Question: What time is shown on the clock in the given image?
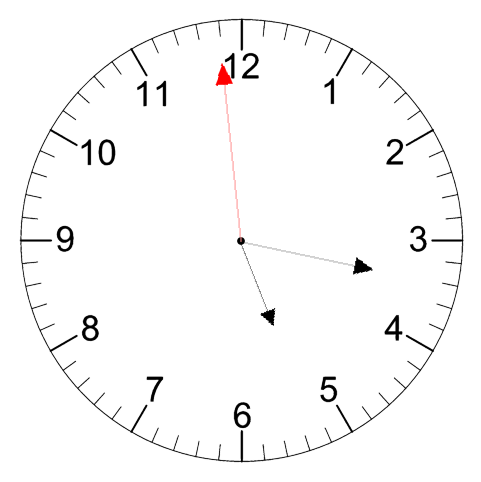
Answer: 05:16:59